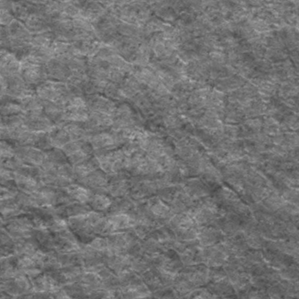
Label: frost